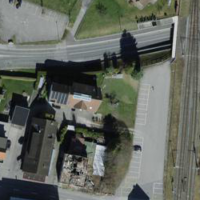
EUNIS habitat code: 57
Species observed at this site:
Linaria vulgaris